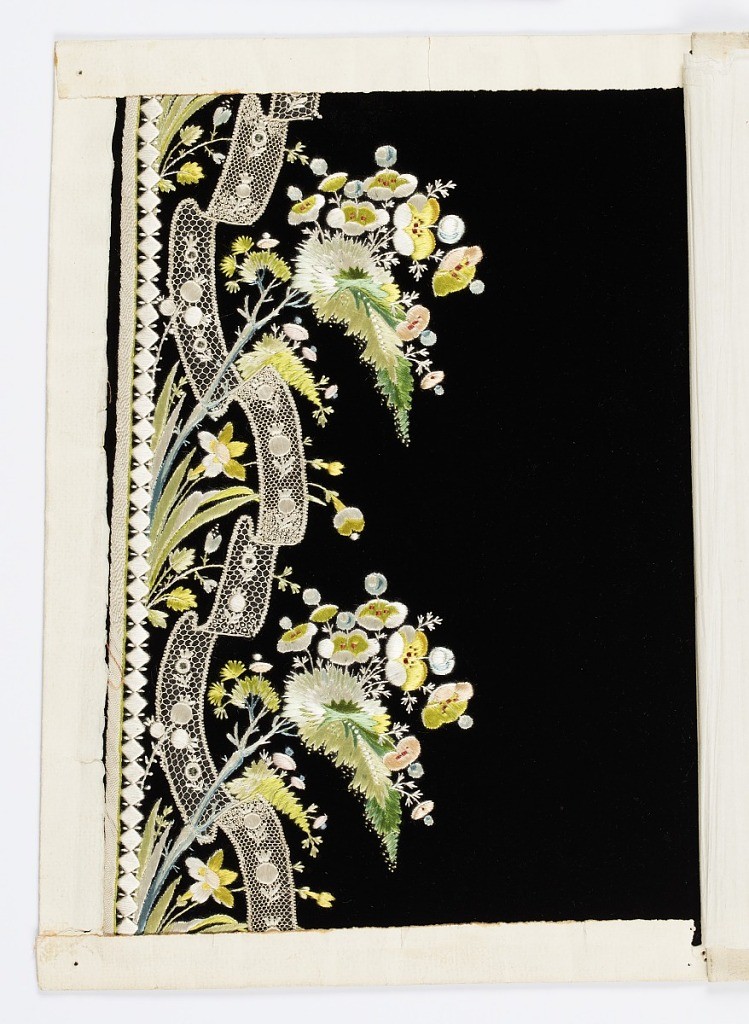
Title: Embroidery sample
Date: ca. 1800
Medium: silk, linen, paper, bobbin net Technique: embroidered and appliquéd on cut supplementary warp pile (velvet); in paper envelope
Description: Black velvet embroidered in border design with flower sprays and narrow bobbin lace applied.